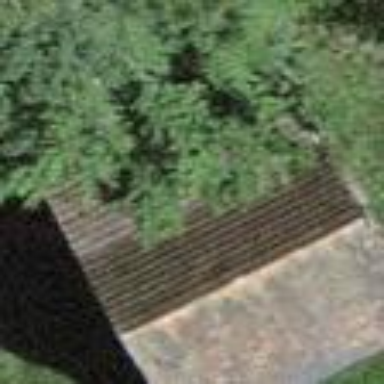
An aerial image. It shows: Barn.